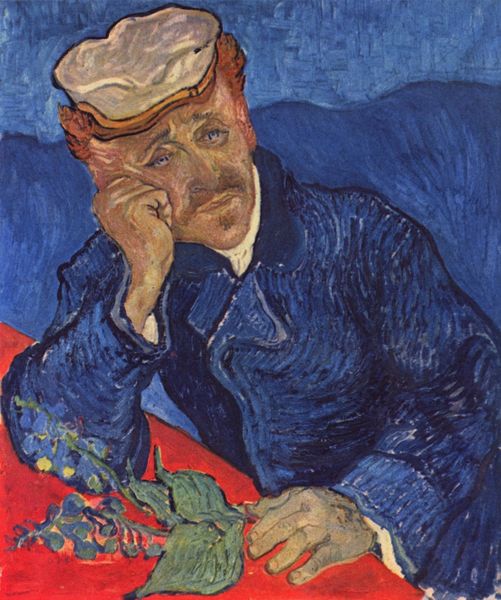
Titel: Porträt des Doktor Gachet
Künstler: Vincent van Gogh
Standort: Paris
Institution: Musée d'Orsay
Schlagwörter: blau, blätter, gemälde, hand, haut, himmel, kopf, mann, meer, weiß, gelb, grob, grün, sitzen, blume, blumen, braun, grau, hintergrund, hut, orange, stützen, tisch, blick, blüte, blüten, rot, tuch, expressionismus, haube, anzug, bart, hemd, jacke, kappe, mütze, schnurrbart, wand, arm, augen, falten, kragen, ärmel, bildnis, portrait, porträt, tischdecke, tischtuch, öl, pastos, haare, mantel, blatt, pflanze, augenbrauen, traurig, welle, wellen, farben, fläche, farbe, van gogh, arbeiter, pastös, seemann, langeweile, schnäuzer, duktus, angelehnt, melancholie, nachdenklich, verträumt, warten, ellenbogen, knöpfe, oberkörper, revers, schnauzer, selbstporträt, striche, kante, rothaarig, gogh, faust, matrose, pinsel, baskenmütze, vincent van gogh, verzweiflung, selbstportrait, rote haare, abstützen, aufgestützt, pinselstriche, wehmütig, himel, kapitän, vergissmeinicht, weißes hemd, faus, doktor, vincent, rittersporn, verzweifelt, aufgestütz, van, fingerhut, wiß, träumerisch, postbote, tischrand, vincent van hogh, melancholiker, aufgelegt, hu, roter tisch, vang gogh